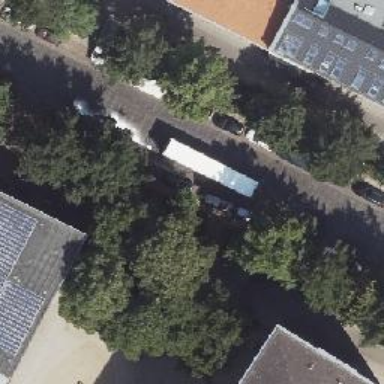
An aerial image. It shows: Street-side parking with sett surface.